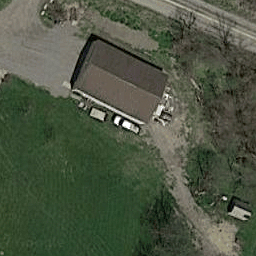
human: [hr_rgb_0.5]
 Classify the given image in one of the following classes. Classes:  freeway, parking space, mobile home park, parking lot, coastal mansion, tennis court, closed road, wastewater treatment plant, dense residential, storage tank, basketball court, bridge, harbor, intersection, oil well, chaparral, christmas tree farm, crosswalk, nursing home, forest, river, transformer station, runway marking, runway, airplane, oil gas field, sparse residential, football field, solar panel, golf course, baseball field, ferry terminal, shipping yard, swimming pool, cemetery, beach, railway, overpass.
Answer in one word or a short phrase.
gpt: sparse residential